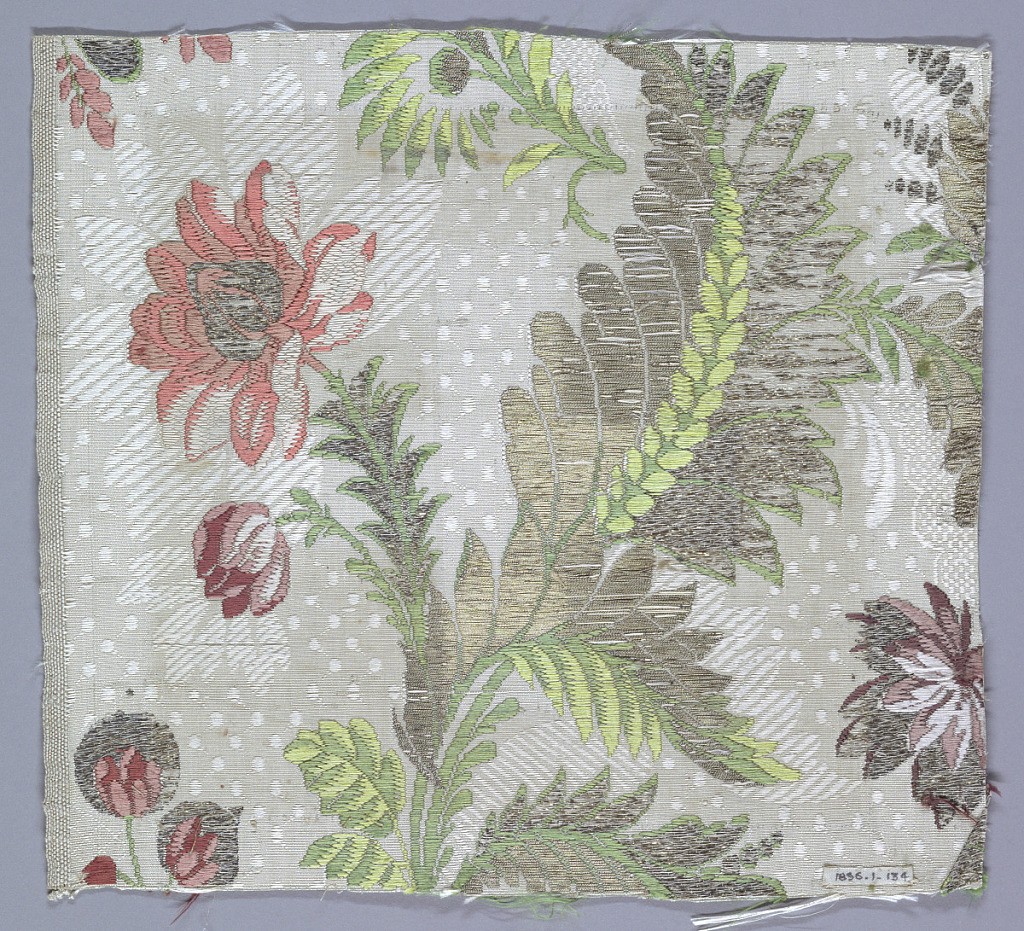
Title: Fragment
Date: mid-18th century
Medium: silk, metallic yarns Technique: woven with discontinuous supplementary weft patterning (brocaded)
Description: Fragment of brocaded silk. White and grey ground with details brocaded in metallic yarns and green and pink silk, showing a flowering plant on a dotted background.